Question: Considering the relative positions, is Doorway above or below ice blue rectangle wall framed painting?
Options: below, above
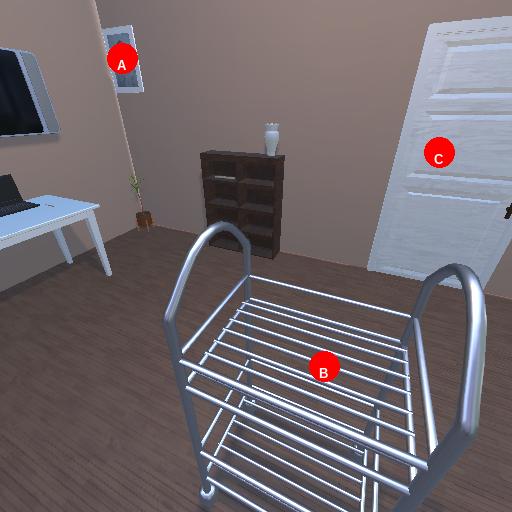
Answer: below